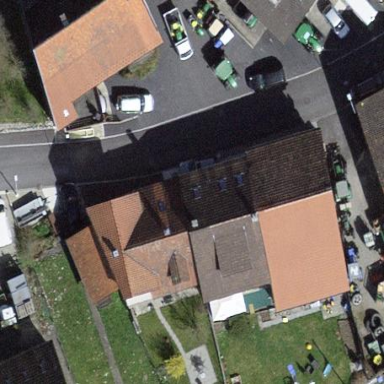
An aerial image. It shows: Building with tile roof.